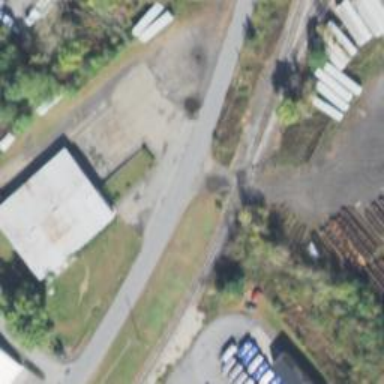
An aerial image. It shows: Railway siding with rails.